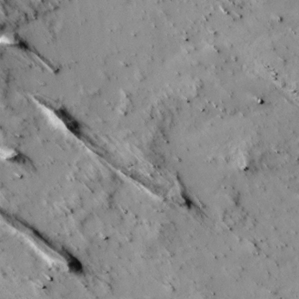
Label: non_frost